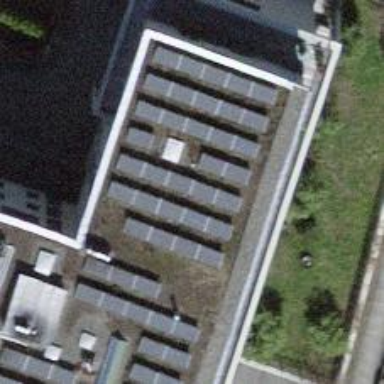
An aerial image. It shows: Solar power generator using photovoltaic panels.